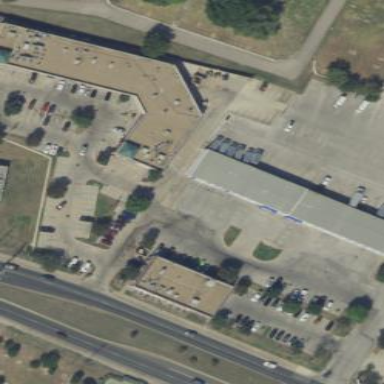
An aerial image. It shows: Retail building.